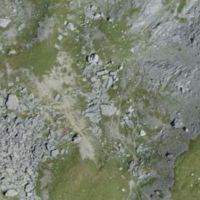
EUNIS habitat code: 31
Species observed at this site:
Doronicum grandiflorum